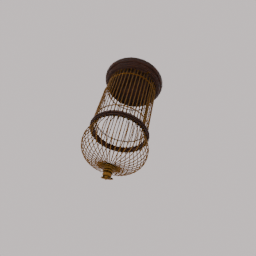
Label: decoration